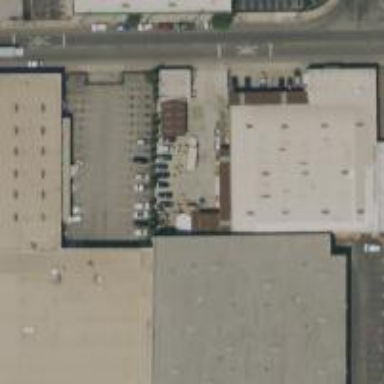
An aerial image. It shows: Warehouse building.